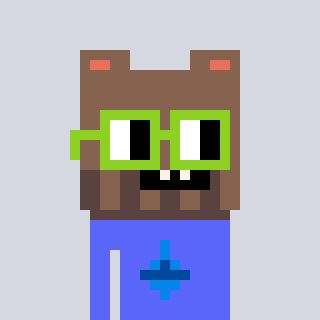
a pixel art character with square light green glasses, a bear-shaped head and a purple-colored body on a cool background